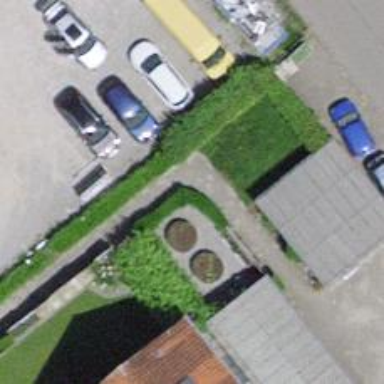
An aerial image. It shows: Hedge acting as barrier.